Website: lowes
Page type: billing-address
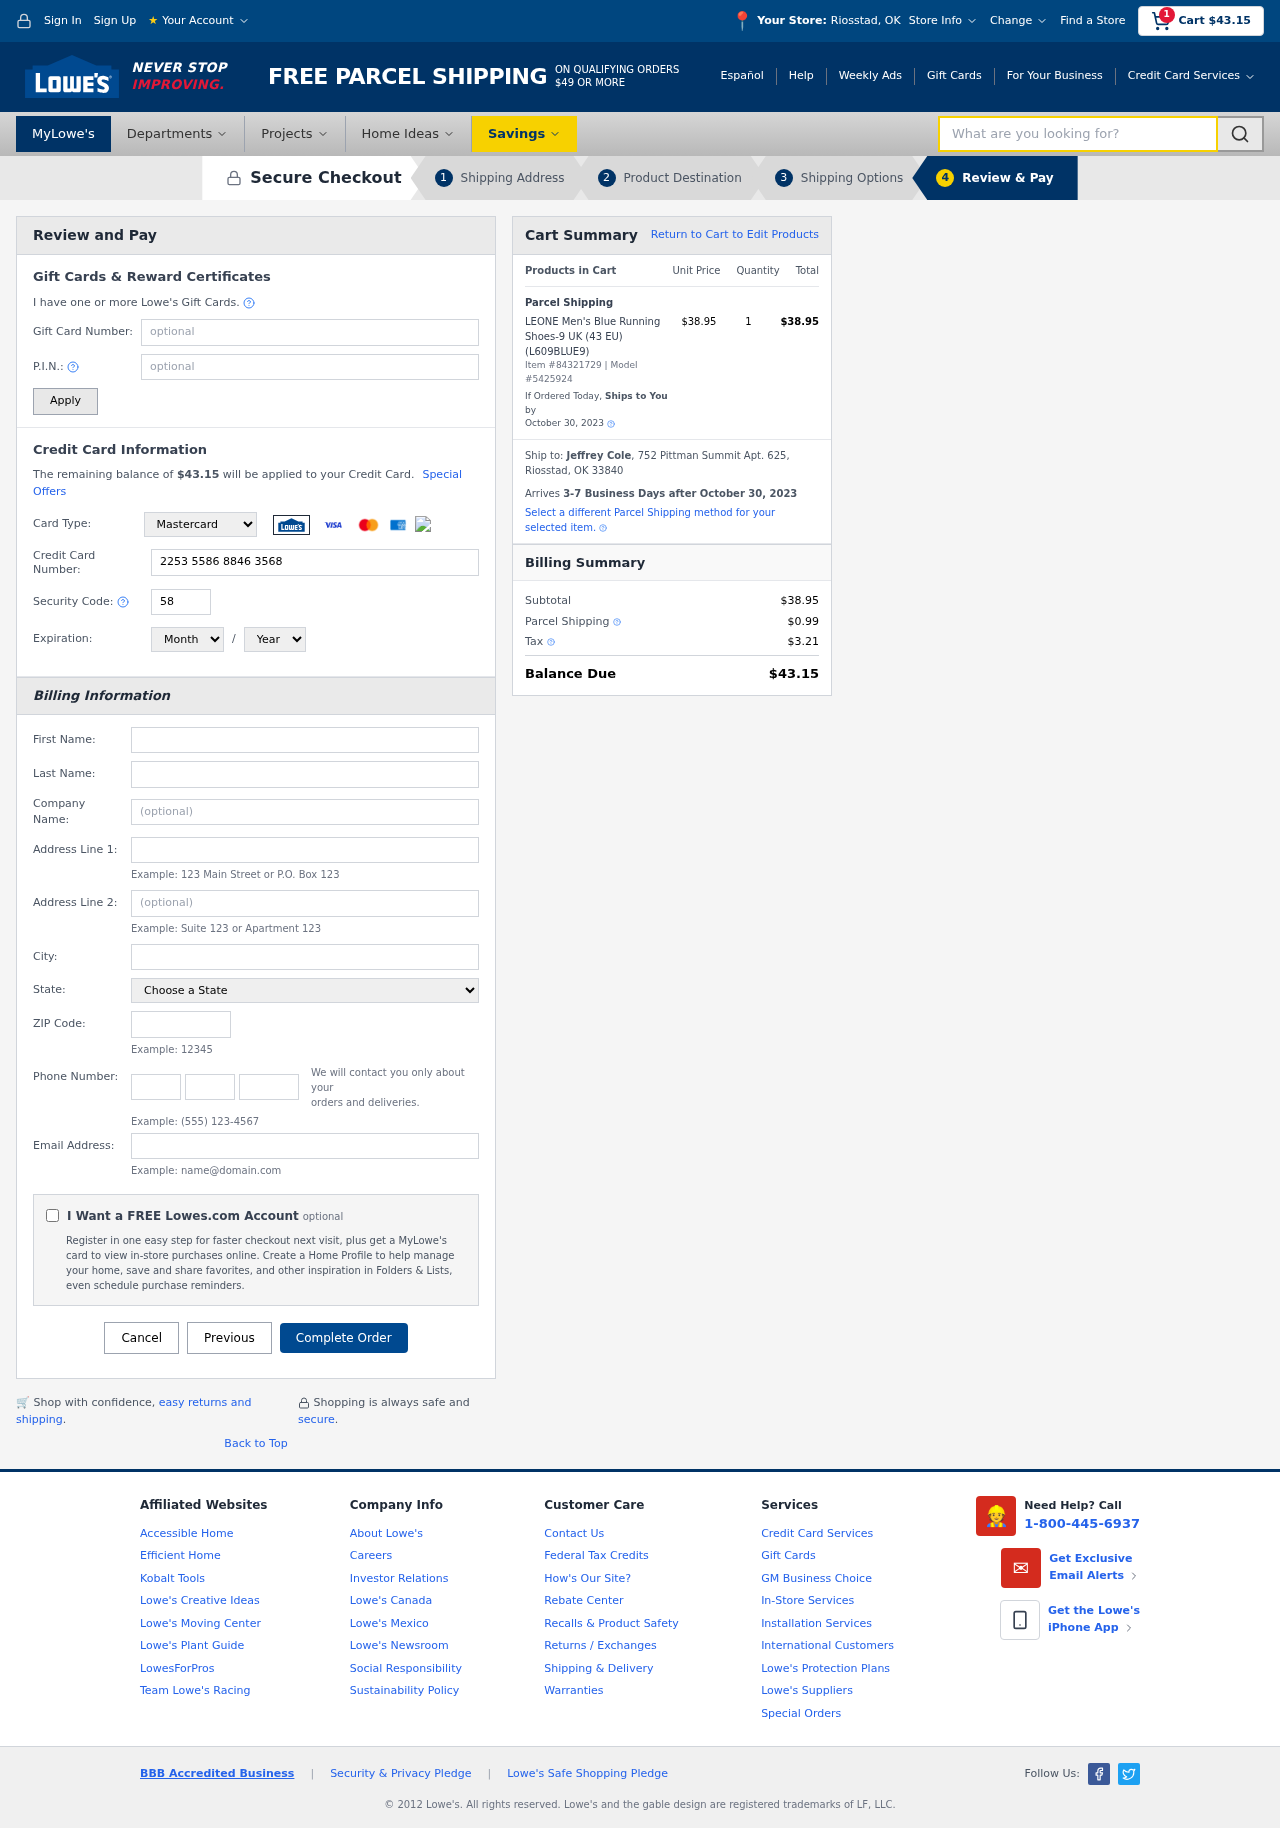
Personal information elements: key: PII_CARD_CVV
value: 587
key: PII_CARD_EXPIRY_MONTH
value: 07
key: PII_CARD_EXPIRY_YEAR
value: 28
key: PII_CARD_NUMBER
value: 2253 5586 8846 3568
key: PII_CARD_TYPE
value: Mastercard
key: PII_CITY
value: Riosstad
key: PII_CITY_STATE
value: Riosstad, OK
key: PII_COMPANY
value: Wong-Aguilar
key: PII_EMAIL
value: jeffrey.cole@hotmail.com
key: PII_FIRSTNAME
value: Jeffrey
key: PII_FULLNAME
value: Jeffrey Cole
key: PII_LASTNAME
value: Cole
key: PII_PHONE_AREA
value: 339
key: PII_PHONE_PREFIX
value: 925
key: PII_PHONE_SUFFIX
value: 8556
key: PII_POSTCODE
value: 33840
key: PII_STATE
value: Oklahoma
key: PII_STREET
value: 752 Pittman Summit Apt. 625
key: PII_STREET2
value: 5227 Mark Villages Suite 137
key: PII_CITY_STATE_ZIP
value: Riosstad, OK 33840
Product elements: key: PRODUCT1_NAME
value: LEONE Men's Blue Running Shoes-9 UK (43 EU) (L609BLUE9)
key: PRODUCT1_PRICE
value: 38.95
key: PRODUCT1_QUANTITY
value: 1
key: PRODUCT_ITEM_NUMBER
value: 84321729
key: PRODUCT_MODEL_NUMBER
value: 5425924
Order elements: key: ORDER_SUBTOTAL
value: $43.15
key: ORDER_TOTAL
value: $43.15
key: ORDER_SHIPPING_DATE
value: October 30, 2023
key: ORDER_SUBTOTAL
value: $38.95
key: ORDER_DELIVERY_DATE
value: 3-7 Business Days after October 30, 2023
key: ORDER_SHIPPING_DATE2
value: October 30, 2023
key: ORDER_SUBTOTAL2
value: $38.95
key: ORDER_SHIPPING_COST
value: $0.99
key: ORDER_TAX
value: $3.21
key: ORDER_TOTAL2
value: $43.15
Search elements: key: HEADER_SEARCH
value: What are you looking for?